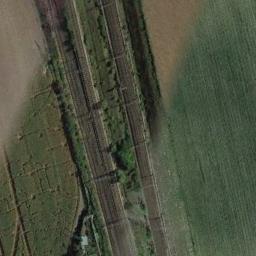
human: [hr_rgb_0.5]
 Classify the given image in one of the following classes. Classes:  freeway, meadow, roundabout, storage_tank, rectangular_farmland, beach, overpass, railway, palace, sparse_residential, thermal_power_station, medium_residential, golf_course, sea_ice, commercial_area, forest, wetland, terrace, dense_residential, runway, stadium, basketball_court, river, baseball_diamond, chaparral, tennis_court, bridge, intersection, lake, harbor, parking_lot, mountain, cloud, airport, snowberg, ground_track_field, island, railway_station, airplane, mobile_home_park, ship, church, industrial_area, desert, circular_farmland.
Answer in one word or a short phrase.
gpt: railway